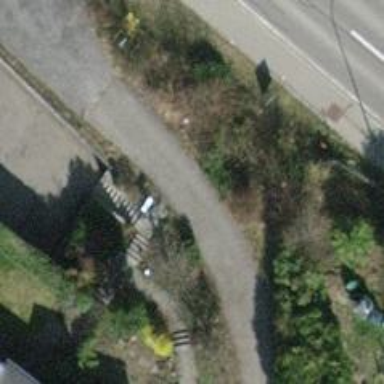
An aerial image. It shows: Concrete steps.